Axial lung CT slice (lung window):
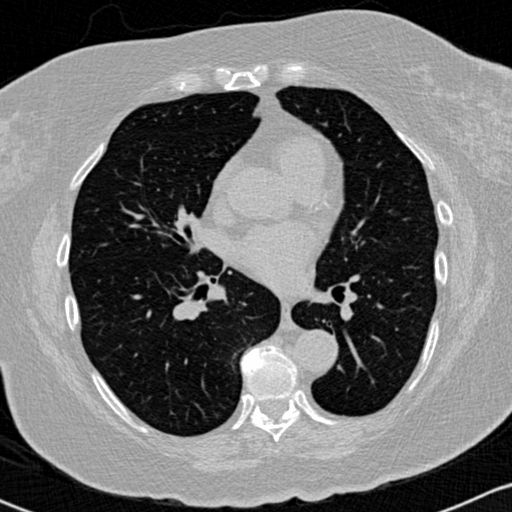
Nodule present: no